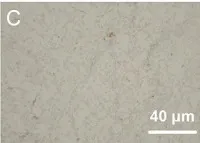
Pathological examination of biopsies collected from the choroid during surgery. And negative for antibodies against Ki67.
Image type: pathology (immunostaining)